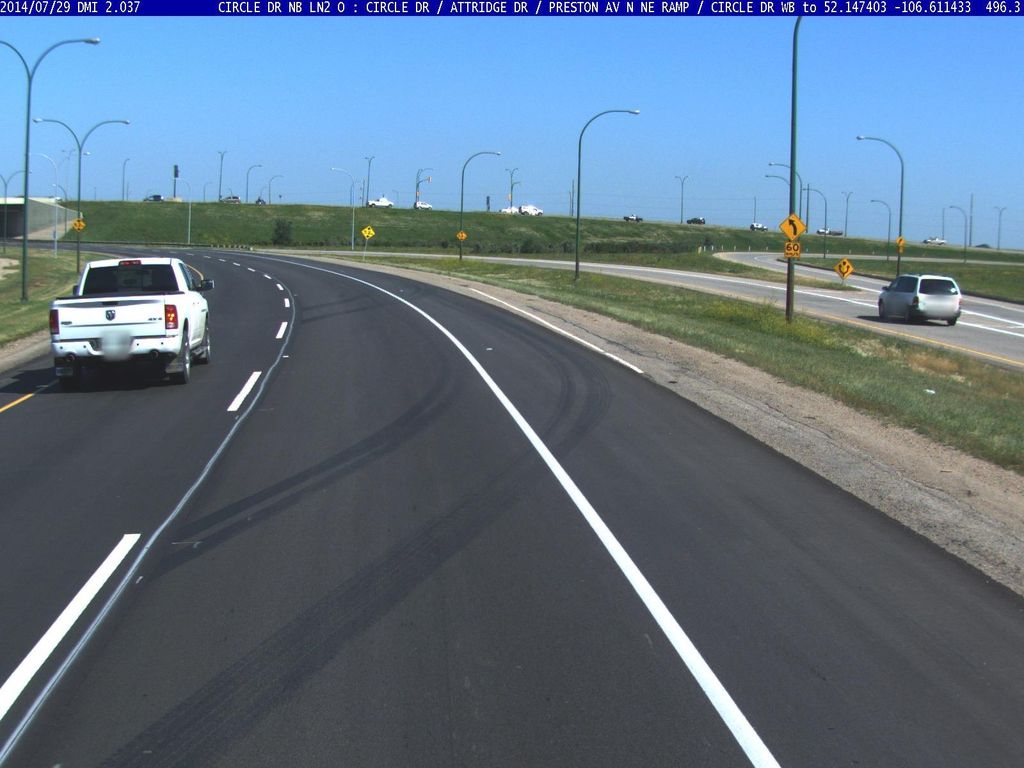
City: saskatoon